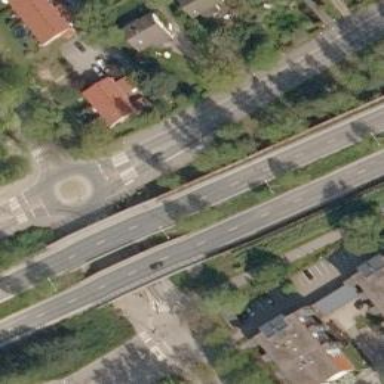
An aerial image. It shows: Road with "give way" sign.